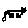
Label: cat